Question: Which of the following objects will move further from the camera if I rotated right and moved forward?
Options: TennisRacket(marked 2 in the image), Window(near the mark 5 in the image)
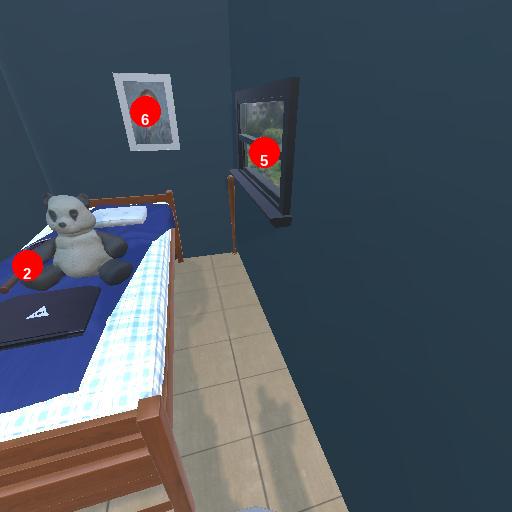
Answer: TennisRacket(marked 2 in the image)